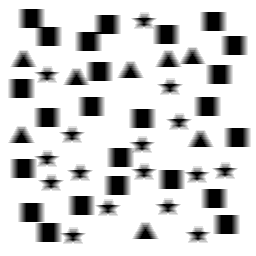
Squares: 24
Triangles: 8
Stars: 16
Total shapes: 48